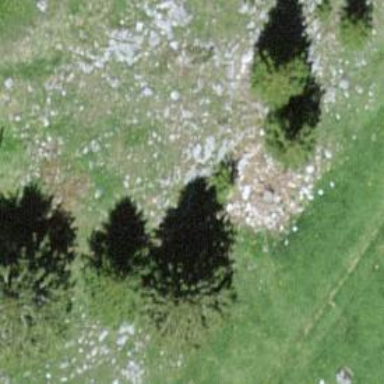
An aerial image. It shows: Needle-leaved tree in its natural environment.